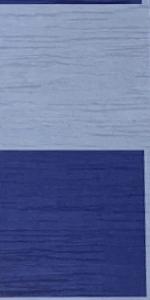
Label: Empty